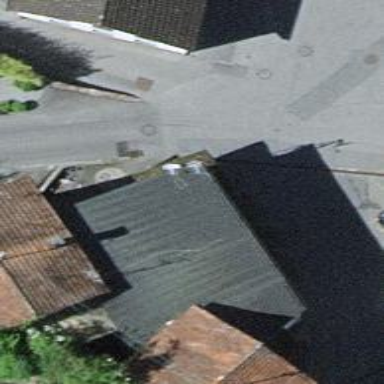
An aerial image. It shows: Fuel station.